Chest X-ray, AP view. Patient: 70 years old, sex M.
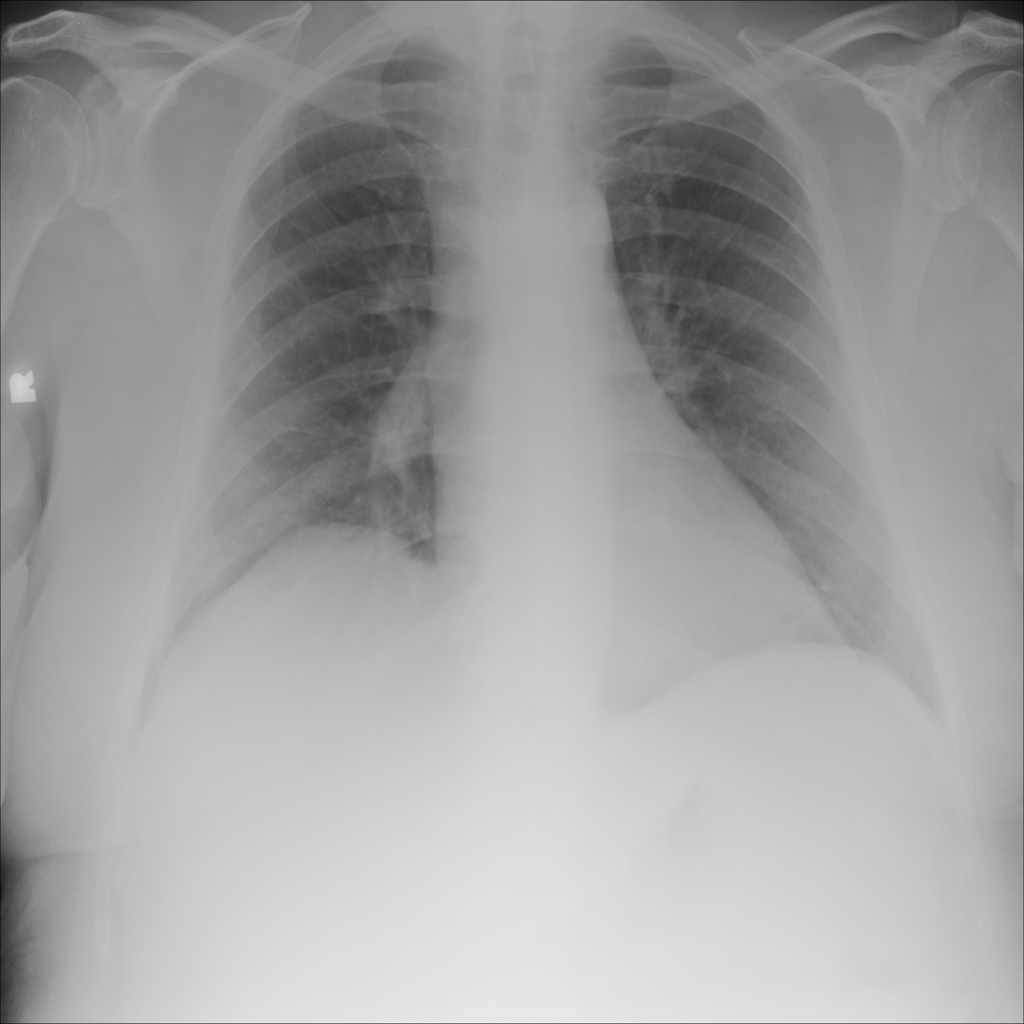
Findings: No Finding